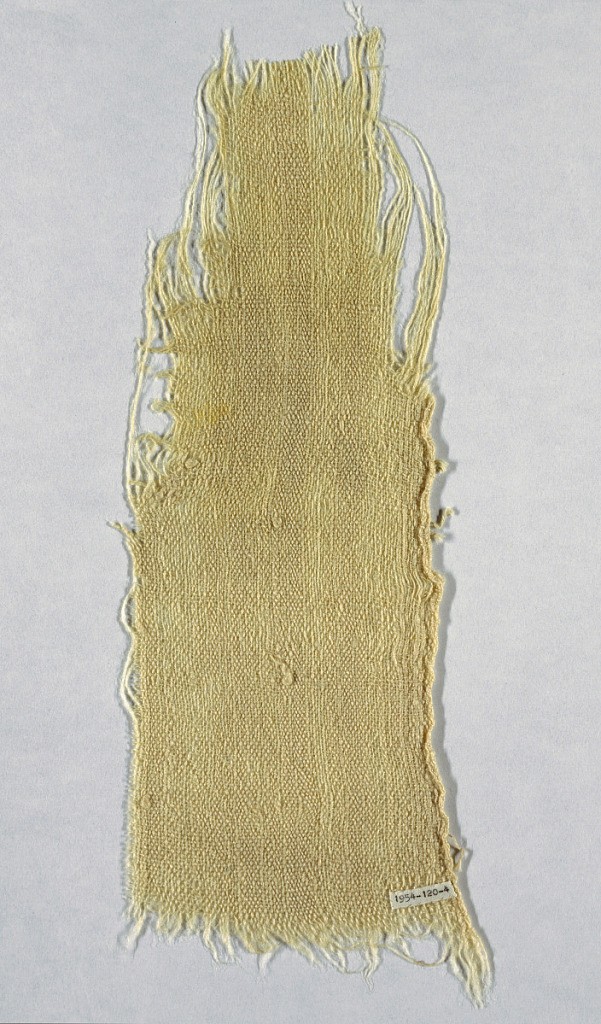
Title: Textile
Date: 19th century
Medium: wool Technique: plain weave
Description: Plain undyed cloth, formerly made in large amounts in New Mexican Spanish homes. Called sabanilla, meaning "little sheet". Often used to make large sacks, at least 6' , of two widths sewn together. Stuffed with raw wool and used as a bed at night, divan in daytime.